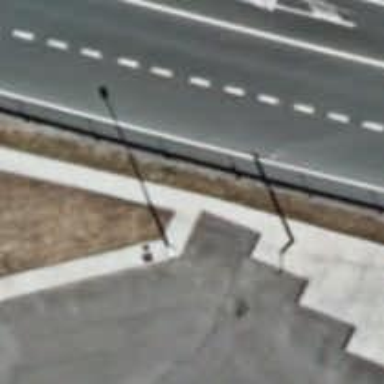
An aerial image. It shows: Sidewalk.